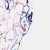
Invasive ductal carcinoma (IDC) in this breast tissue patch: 0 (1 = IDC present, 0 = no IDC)